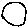
Label: circle